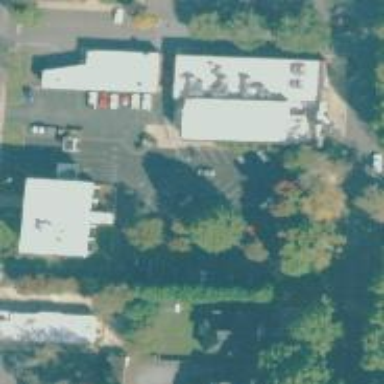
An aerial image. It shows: Parking space is available.